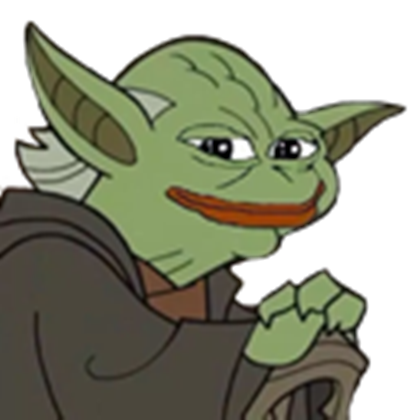
Label: 5_Pepe